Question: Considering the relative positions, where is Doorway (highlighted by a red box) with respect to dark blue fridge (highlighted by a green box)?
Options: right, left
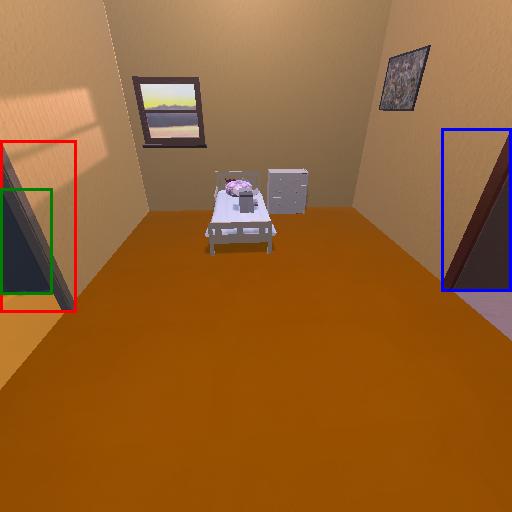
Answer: right